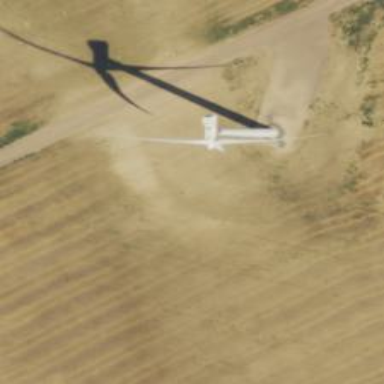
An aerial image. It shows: Wind generator using wind turbines of horizontal axis.